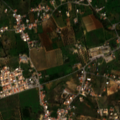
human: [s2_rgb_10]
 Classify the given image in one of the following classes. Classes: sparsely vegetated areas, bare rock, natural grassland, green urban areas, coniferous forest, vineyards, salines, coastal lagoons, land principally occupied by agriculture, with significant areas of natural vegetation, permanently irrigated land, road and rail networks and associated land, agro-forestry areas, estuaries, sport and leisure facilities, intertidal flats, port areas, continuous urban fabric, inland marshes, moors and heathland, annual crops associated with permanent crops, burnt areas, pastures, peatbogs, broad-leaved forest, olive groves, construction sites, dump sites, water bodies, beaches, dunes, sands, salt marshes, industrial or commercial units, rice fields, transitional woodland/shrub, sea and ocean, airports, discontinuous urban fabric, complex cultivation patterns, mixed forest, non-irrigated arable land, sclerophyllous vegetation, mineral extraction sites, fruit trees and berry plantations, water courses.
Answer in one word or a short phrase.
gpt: continuous urban fabric, discontinuous urban fabric, annual crops associated with permanent crops, complex cultivation patterns